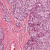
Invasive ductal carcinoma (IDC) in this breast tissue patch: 0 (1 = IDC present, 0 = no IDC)